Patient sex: M
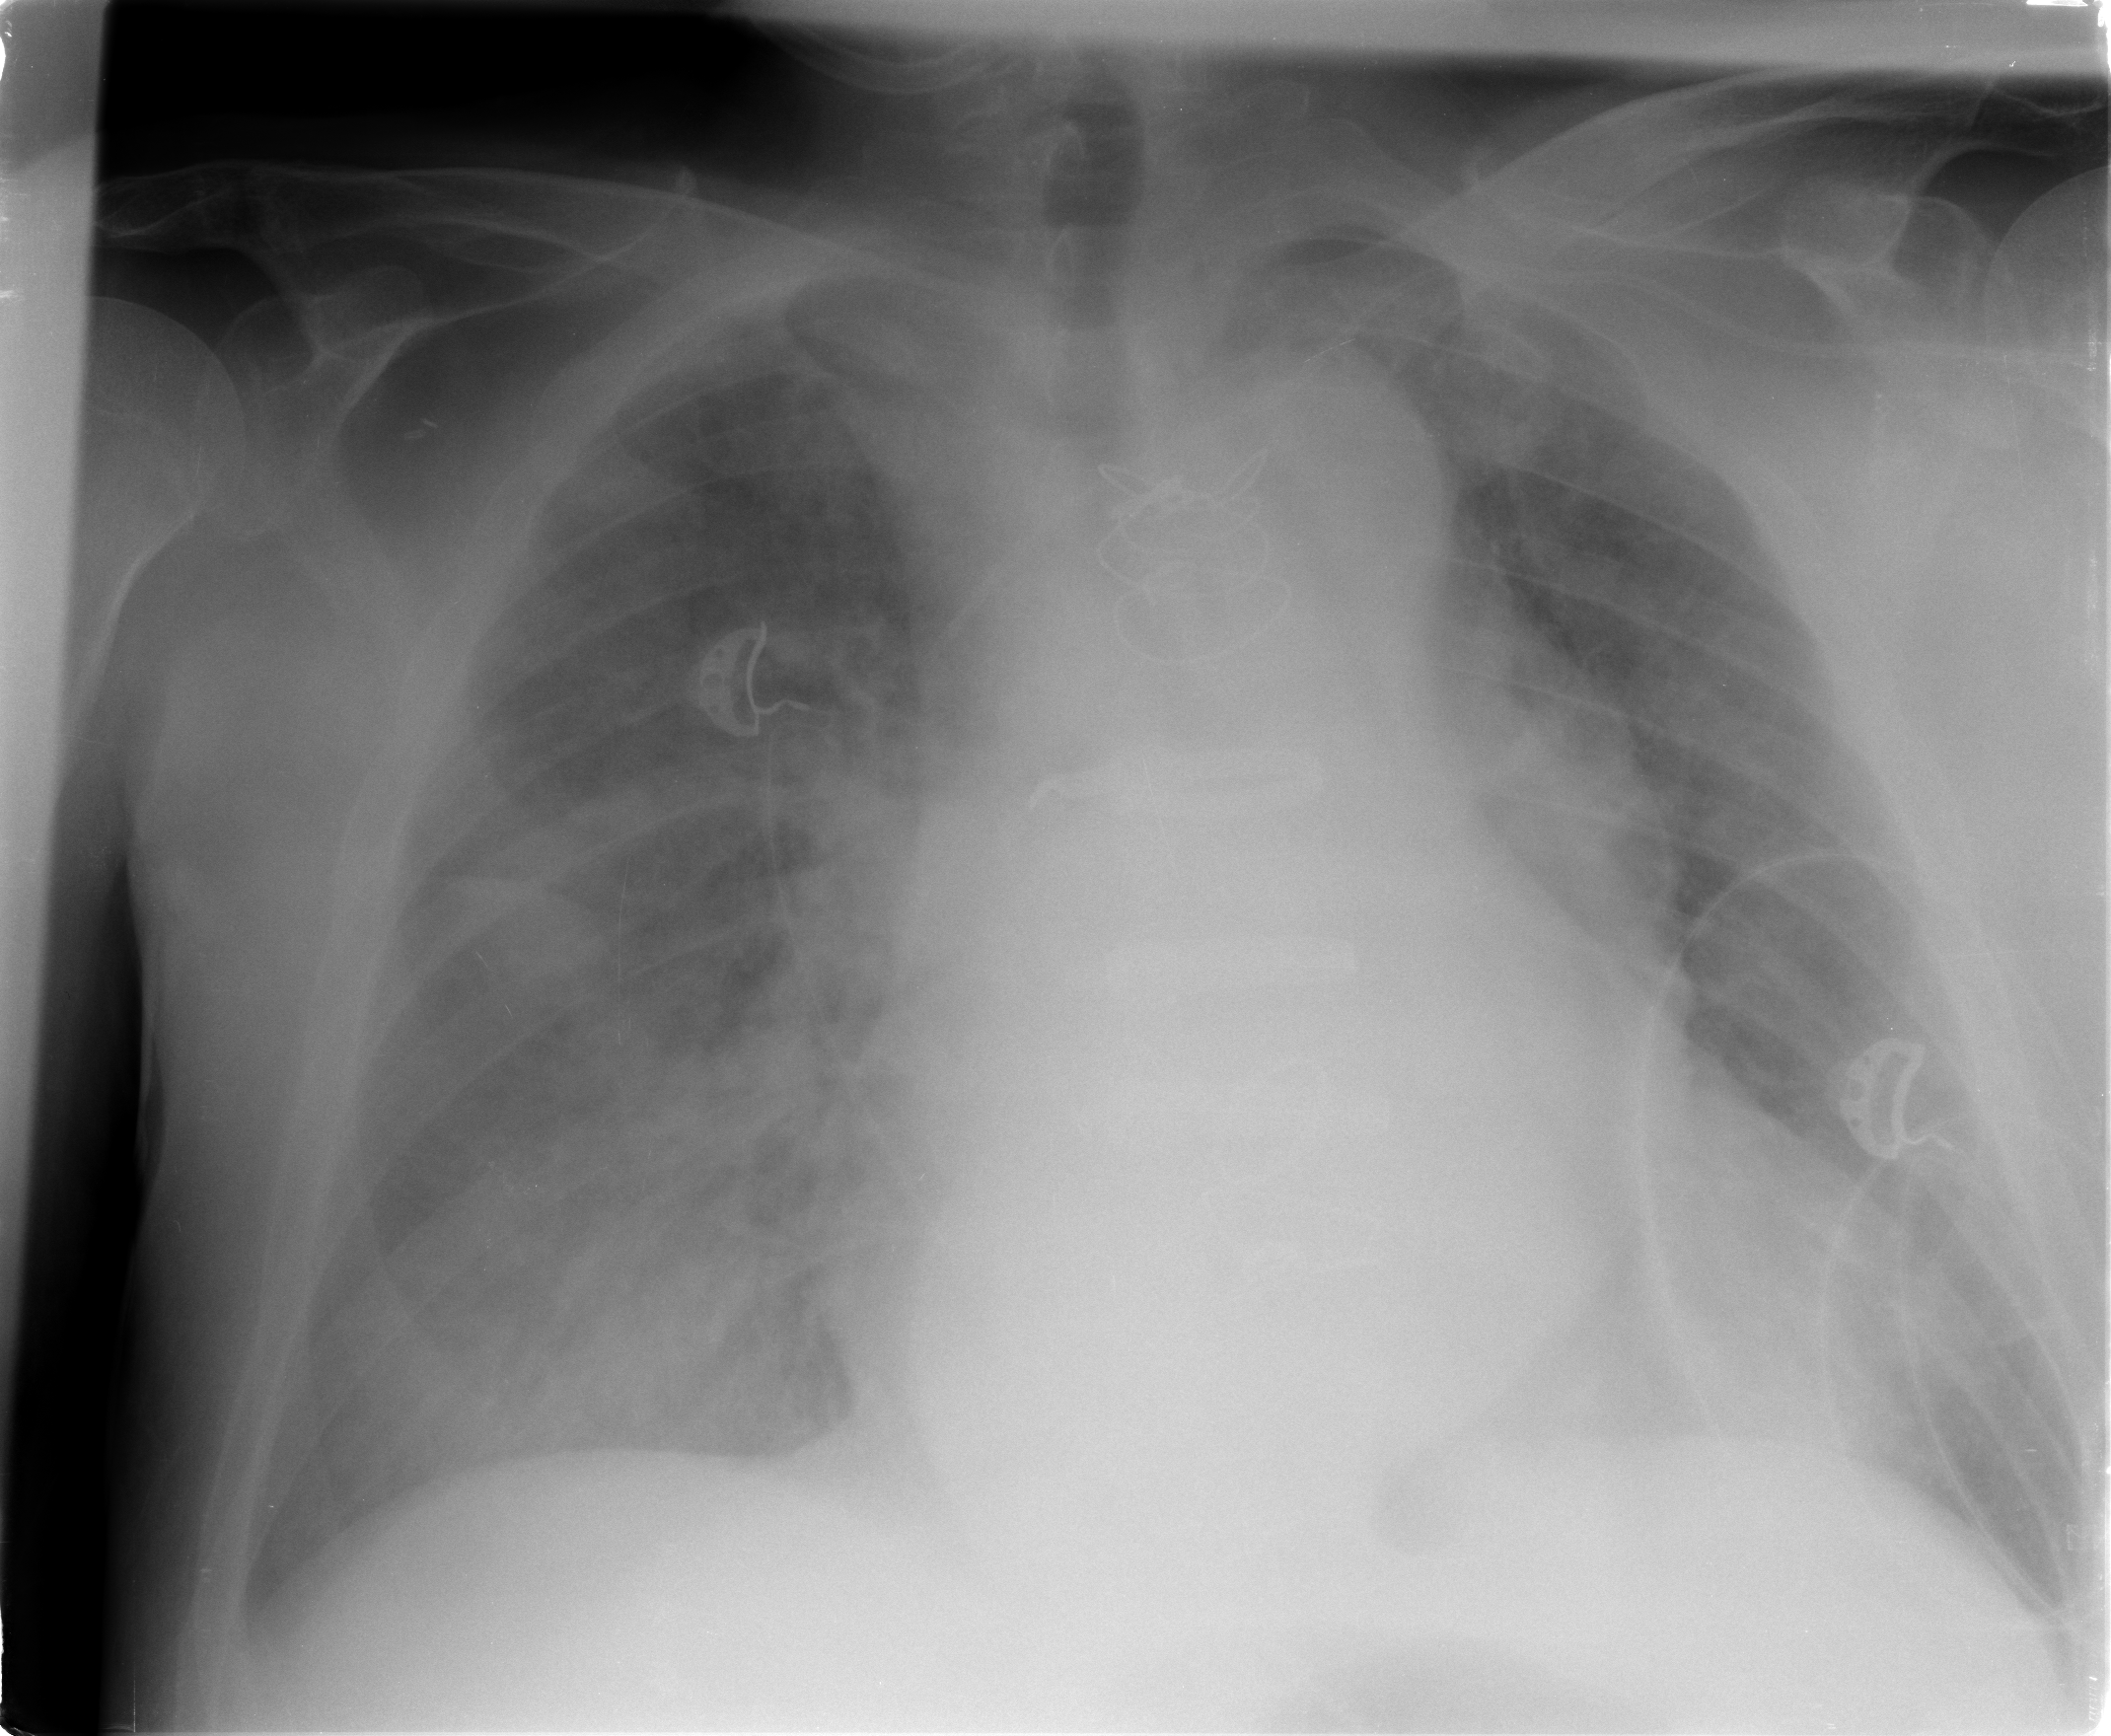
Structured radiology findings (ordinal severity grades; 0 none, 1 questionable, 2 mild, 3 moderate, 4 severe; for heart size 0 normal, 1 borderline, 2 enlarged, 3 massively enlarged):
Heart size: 2
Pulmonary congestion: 2
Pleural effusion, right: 2
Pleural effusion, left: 2
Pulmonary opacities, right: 3
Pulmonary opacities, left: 2
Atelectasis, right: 3
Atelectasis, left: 2